Question: I want to create a mask path whose final output will be a corner with a concave face.
I have created a 'UIBezierPath' using the '-bezierPathWithRoundedRect:byRoundingCorners:cornerRadii:' method and specified that only one corner need to be rounded ('UIRectCornerBottomLeft') and I thought that by reversing this path, I should get what would have been cut in the first place.
For this, I am trying '-bezierPathByReversingPath' but it doesn't seem to make any difference ()
This is what I have tried so far:
'''
UIView *vwTest = [[UIView alloc] init];
[vwTest setFrame:CGRectMake(100.0f, 100.0f, 100.0f, 100.0f)];
[vwTest setBackgroundColor:[UIColor redColor]];
[self.view addSubview:vwTest];
UIBezierPath *maskPath = [UIBezierPath bezierPathWithRoundedRect:vwTest.bounds
byRoundingCorners:UIRectCornerBottomLeft
cornerRadii:CGSizeMake(50.0f, 50.0f)];
//get reverse path but doesn't seem to work as I think it should
maskPath = [maskPath bezierPathByReversingPath];
CAShapeLayer *maskLayer = [CAShapeLayer layer];
[maskLayer setFrame:vwTest.bounds];
[maskLayer setPath:maskPath.CGPath];
[vwTest.layer setMask:maskLayer];
[vwTest.layer setMasksToBounds:YES];
[vwTest setNeedsDisplay];
'''
---
As per the image below, what I am trying to achieve is to show the red part of the 'UIView' and eliminate the rest of the area.

---
For the time being, I am doing shit like subview on subview and syncing the color of one subview with the main view's background color ():
'''
[self.view setBackgroundColor:[UIColor lightGrayColor]];
UIView *vwTest = [[UIView alloc] init];
[vwTest setFrame:CGRectMake(100.0f, 100.0f, 100.0f, 100.0f)];
[vwTest setBackgroundColor:[UIColor redColor]];
[self.view addSubview:vwTest];
UIView *vwPatch = [[UIView alloc] init];
[vwPatch setFrame:vwTest.bounds];
[vwPatch setBackgroundColor:vwTest.superview.backgroundColor];
[vwTest addSubview:vwPatch];
UIBezierPath *maskPath = [UIBezierPath bezierPathWithRoundedRect:vwPatch.bounds
byRoundingCorners:UIRectCornerBottomLeft
cornerRadii:CGSizeMake(50.0f, 50.0f)];
CAShapeLayer *maskLayer = [CAShapeLayer layer];
[maskLayer setFrame:vwPatch.bounds];
[maskLayer setPath:maskPath.CGPath];
[vwPatch.layer setMask:maskLayer];
[vwPatch.layer setMasksToBounds:YES];
[vwPatch setNeedsDisplay];
'''
---
Someone, kindly point me in the right direction.
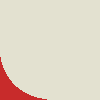
Answer: From looking at the code in the question I've assumed you wanted the bottom left corner (as you are using 'UIRectCornerBottomLeft') be concave with a radius of 30. You can't use <URL> as all is does it literally reverse the path, it also says in the docs:
> Reversing a path does not necessarily change the appearance of the path when rendered.
Now that an image has been added to the question, the OP wants the inverse of the shape:
'''
CAShapeLayer *mask = [CAShapeLayer layer];
mask.frame = view.layer.bounds;
UIBezierPath *path = [UIBezierPath bezierPath];
CGFloat radius = 50;
CGRect rect = mask.bounds;
[path moveToPoint:CGPointMake(CGRectGetMinX(rect), CGRectGetMaxY(rect))];
[path addLineToPoint:CGPointMake(CGRectGetMinX(rect), CGRectGetMaxY(rect) - radius)];
[path addArcWithCenter:CGPointMake(CGRectGetMinX(rect) + radius, CGRectGetMaxY(rect) - radius) radius:radius startAngle:M_PI endAngle:M_PI_2 clockwise:NO];
[path closePath];
mask.path = path.CGPath;
view.layer.mask = mask;
'''
The shape of the path is then red bit from the OPs image in the question.
---
The following code will produce this shape:

'''
CGFloat cornerRadius = 30;
CGRect rect = CGRectMake(0, 0, 200, 100);
UIBezierPath *path = [UIBezierPath bezierPath];
// Draw the complete sides
[path moveToPoint:rect.origin];
[path addLineToPoint:CGPointMake(CGRectGetMaxX(rect), CGRectGetMinY(rect))];
[path addLineToPoint:CGPointMake(CGRectGetMaxX(rect), CGRectGetMaxY(rect))];
// Stop short for the start of the arc
[path addLineToPoint:CGPointMake(CGRectGetMinX(rect) + cornerRadius, CGRectGetMaxY(rect))];
// Concave arc
[path addArcWithCenter:CGPointMake(CGRectGetMinX(rect), CGRectGetMaxY(rect)) radius:cornerRadius startAngle:0 endAngle:M_PI_2 * 3 clockwise:NO];
// Complete the path
[path closePath];
'''
## Update: Useful category
Category on 'UIBezierPath' so you can pick which corners (bit mask of 'UIRectCorner's) and a radius.
'''
@interface UIBezierPath (RDHConcaveCorners)
+(instancetype)bezierPathWithRoundedRect:(CGRect)rect byConcaveRoundingCorners:(UIRectCorner)corners cornerRadius:(CGFloat)radius;
@end
'''
'''
@implementation UIBezierPath (RDHConcaveCorners)
+(instancetype)bezierPathWithRoundedRect:(CGRect)rect byConcaveRoundingCorners:(UIRectCorner)corners cornerRadius:(CGFloat)cornerRadius
{
CGFloat halfWidth = CGRectGetWidth(rect) / 2;
CGFloat halfHeight = CGRectGetHeight(rect) / 2;
if (cornerRadius > halfWidth || cornerRadius > halfHeight) {
cornerRadius = MIN(halfWidth, halfHeight);
}
UIBezierPath *path = [self bezierPath];
CGPoint topLeft = CGPointMake(CGRectGetMinX(rect), CGRectGetMinY(rect));
if (corners & UIRectCornerTopLeft) {
[path moveToPoint:CGPointMake(topLeft.x, topLeft.y + cornerRadius)];
[path addArcWithCenter:topLeft radius:cornerRadius startAngle:M_PI_2 endAngle:0 clockwise:NO];
} else {
[path moveToPoint:topLeft];
}
CGPoint topRight = CGPointMake(CGRectGetMaxX(rect), CGRectGetMinY(rect));
if (corners & UIRectCornerTopRight) {
[path addLineToPoint:CGPointMake(topRight.x - cornerRadius, topRight.y)];
[path addArcWithCenter:topRight radius:cornerRadius startAngle:M_PI endAngle:M_PI_2 clockwise:NO];
} else {
[path addLineToPoint:topRight];
}
CGPoint bottomRight = CGPointMake(CGRectGetMaxX(rect), CGRectGetMaxY(rect));
if (corners & UIRectCornerBottomRight) {
[path addLineToPoint:CGPointMake(bottomRight.x, bottomRight.y - cornerRadius)];
[path addArcWithCenter:bottomRight radius:cornerRadius startAngle:M_PI_2 * 3 endAngle:M_PI clockwise:NO];
} else {
[path addLineToPoint:bottomRight];
}
CGPoint bottomLeft = CGPointMake(CGRectGetMinX(rect), CGRectGetMaxY(rect));
if (corners & UIRectCornerBottomLeft) {
[path addLineToPoint:CGPointMake(bottomLeft.x + cornerRadius, bottomLeft.y)];
[path addArcWithCenter:bottomLeft radius:cornerRadius startAngle:0 endAngle:M_PI_2 * 3 clockwise:NO];
} else {
[path addLineToPoint:bottomLeft];
}
// Complete the path
[path closePath];
return path;
}
@end
'''